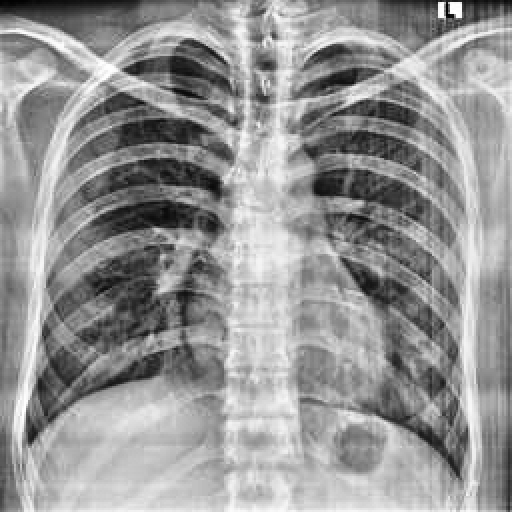
Finding: NORMAL